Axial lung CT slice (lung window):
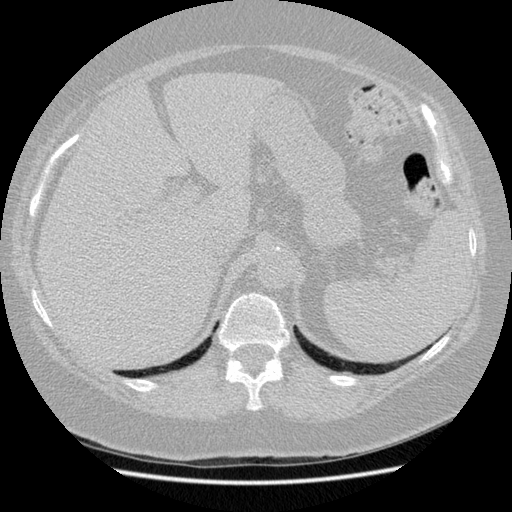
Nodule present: no